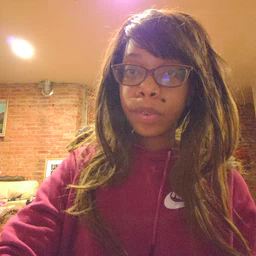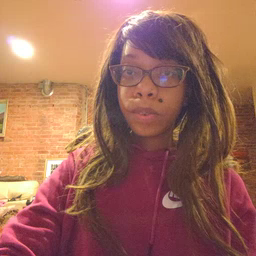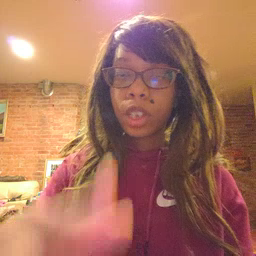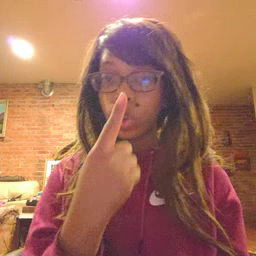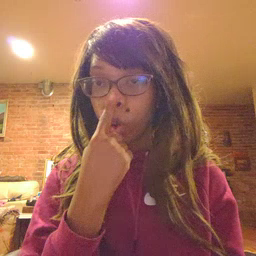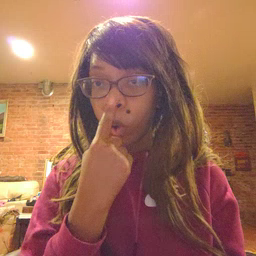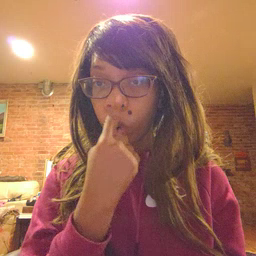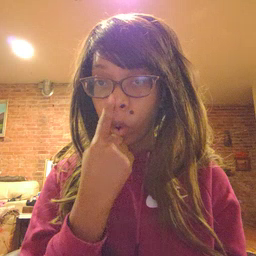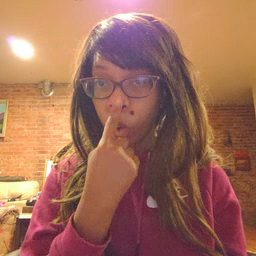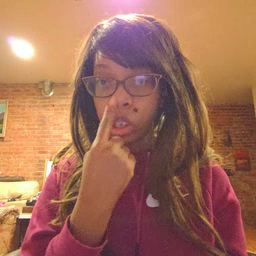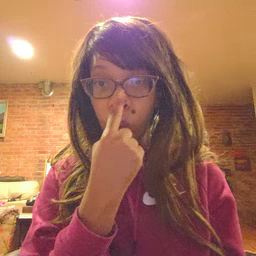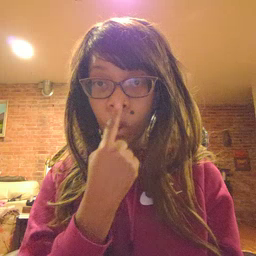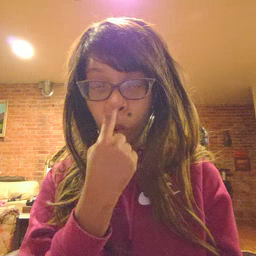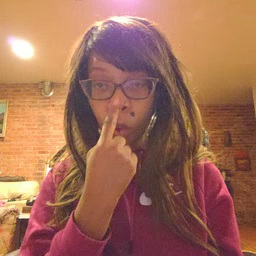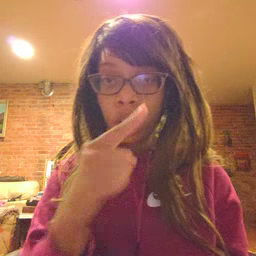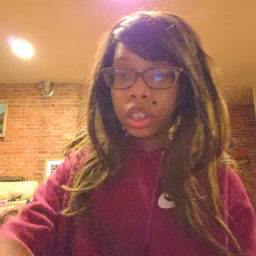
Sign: nose